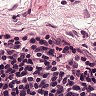
Metastatic tissue present: no